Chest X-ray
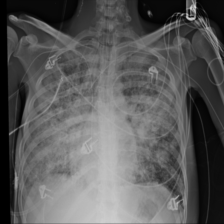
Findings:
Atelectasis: negative
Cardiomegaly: negative
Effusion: negative
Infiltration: positive
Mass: negative
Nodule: negative
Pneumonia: positive
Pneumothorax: negative
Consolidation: negative
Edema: positive
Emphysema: negative
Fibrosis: negative
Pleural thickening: negative
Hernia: negative